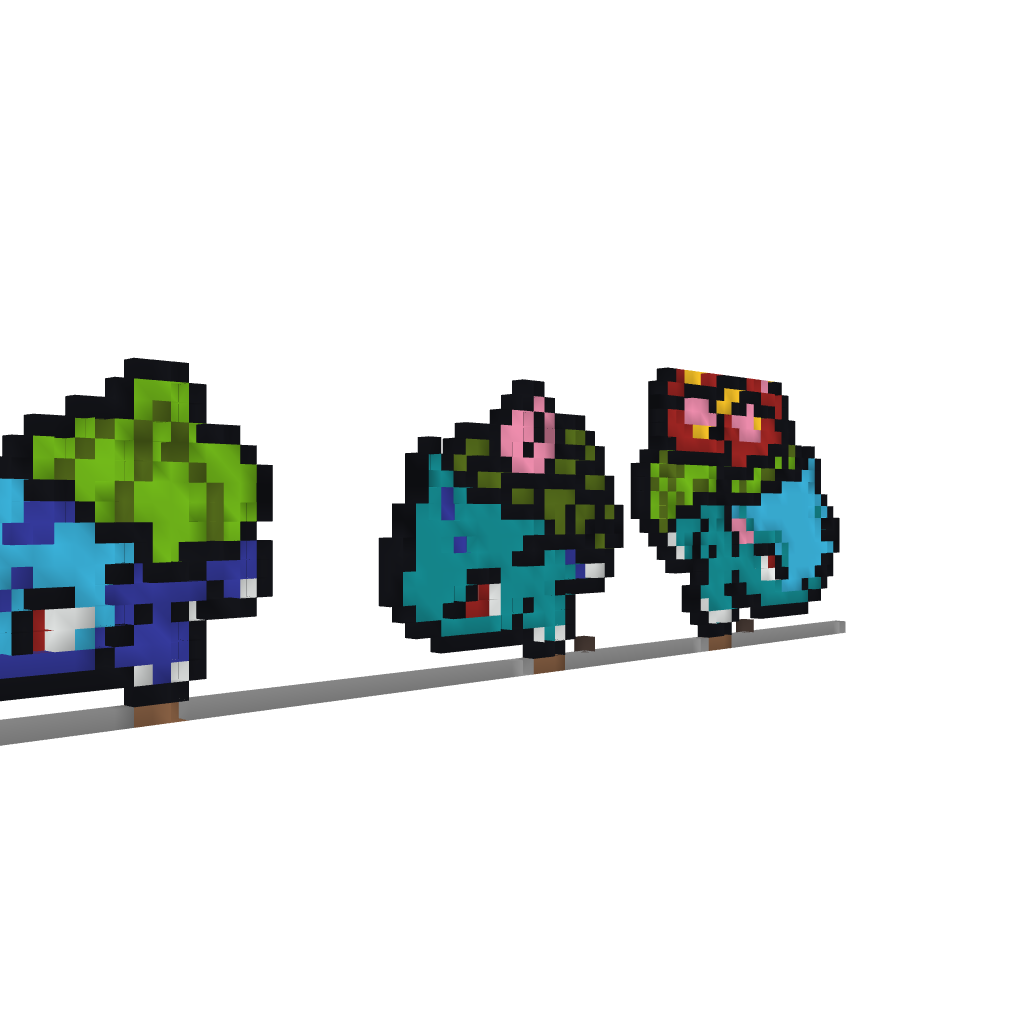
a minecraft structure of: Bulbasaur Ivysaur and Venusaur Pixel Art